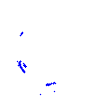
Particle: kaon